Field crop: maize
Growth stage: 2
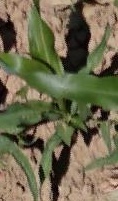
Species: maize